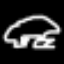
Label: frog